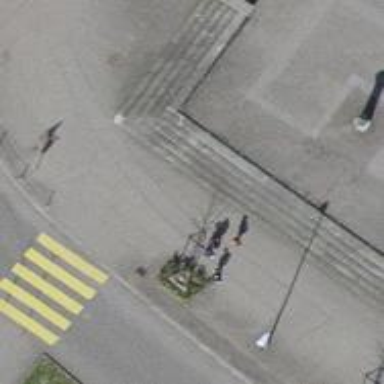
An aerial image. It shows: Road with steps.